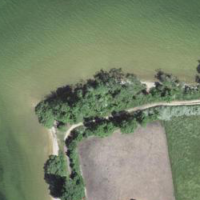
EUNIS habitat code: 14
Species observed at this site:
Rhamnus cathartica
Euonymus europaeus
Filipendula ulmaria